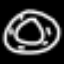
Label: donut